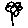
Label: flower